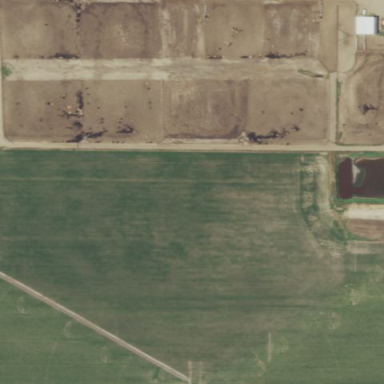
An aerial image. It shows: Farmyard used as feedlot for farming.